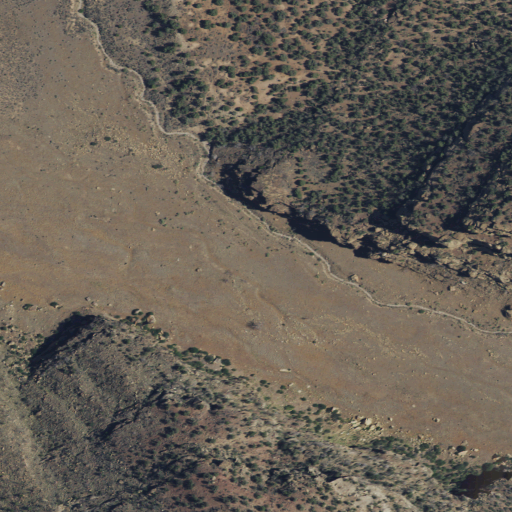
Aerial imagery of valley in Utah named Three Canyon containing shrub and evergreen forest